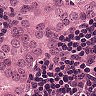
Metastatic tissue present: yes